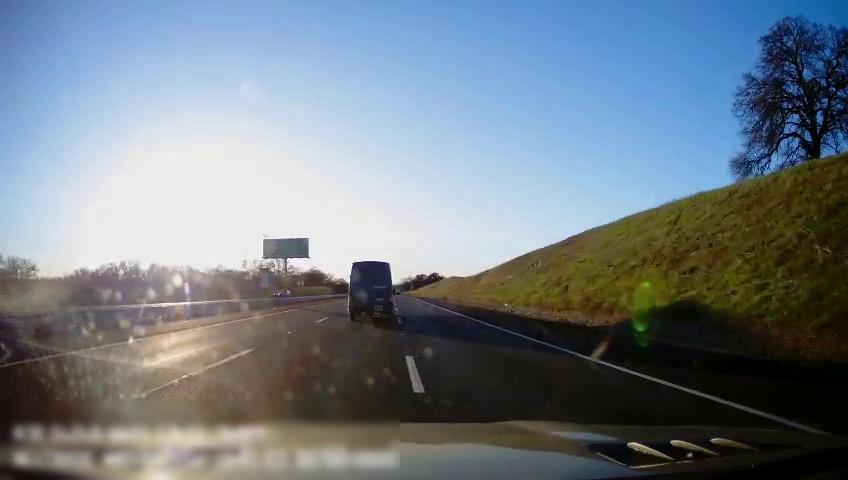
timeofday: Day
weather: Cloudy
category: Drivable Space
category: Drivable Space
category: Vehicles | Car
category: Vehicles | Van
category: Lanes | Alternate Lane
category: Lanes | Current Lane
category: Lanes | Current Lane
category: Lanes | Alternate Lane
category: Traffic | Signs
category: Traffic | Signs